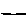
Label: line